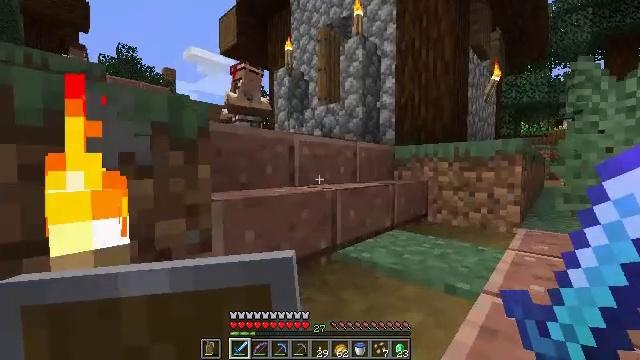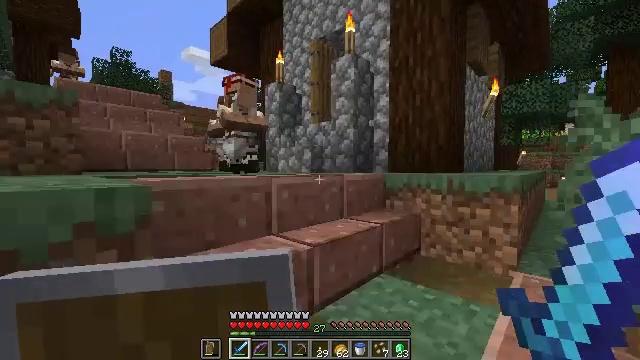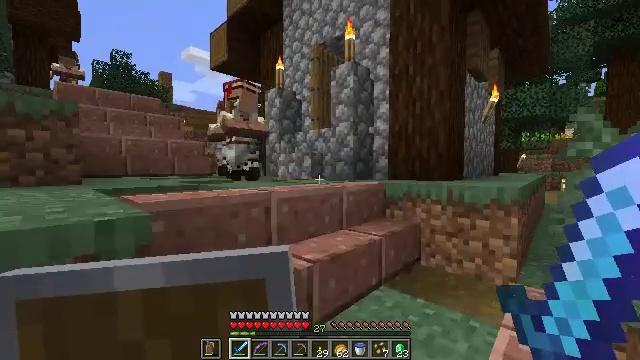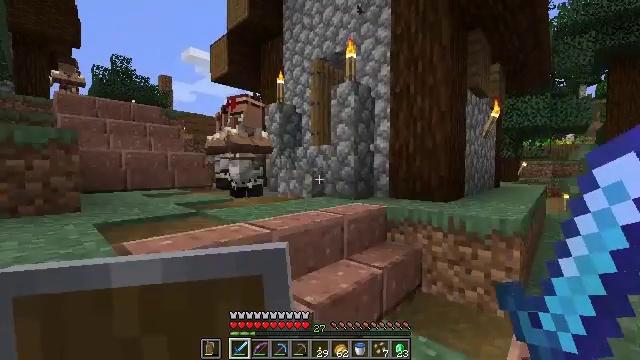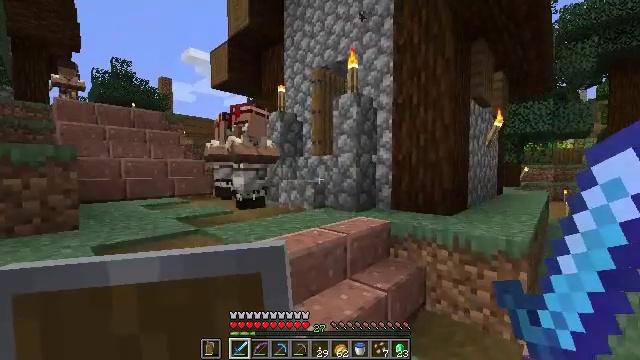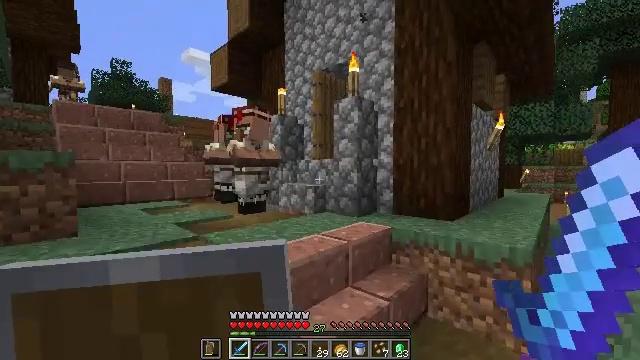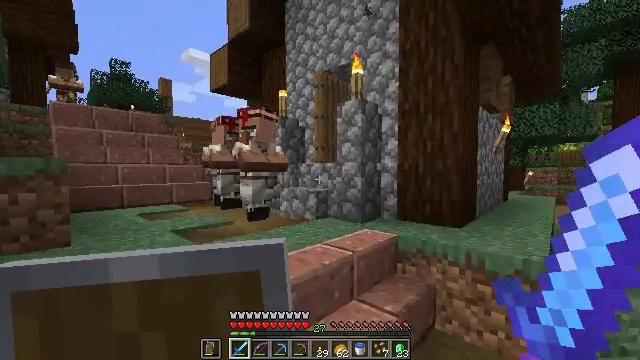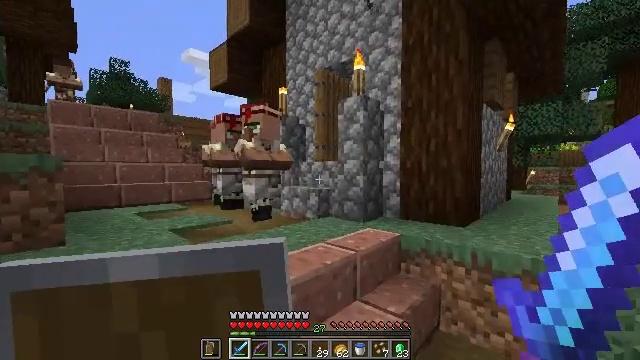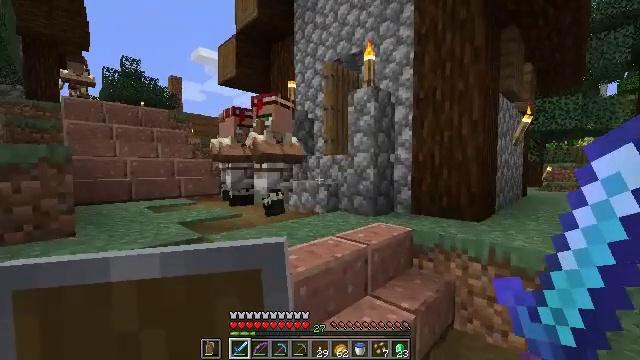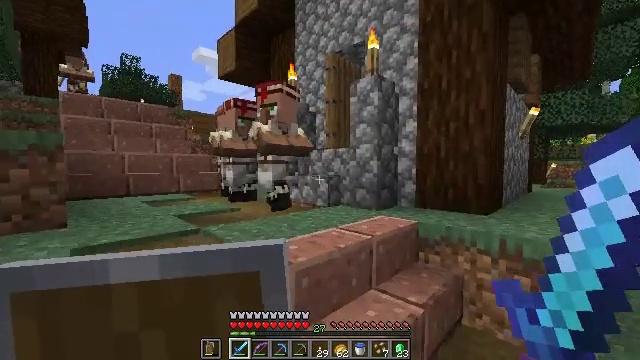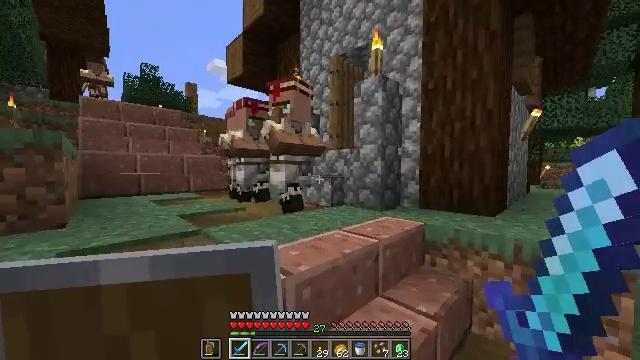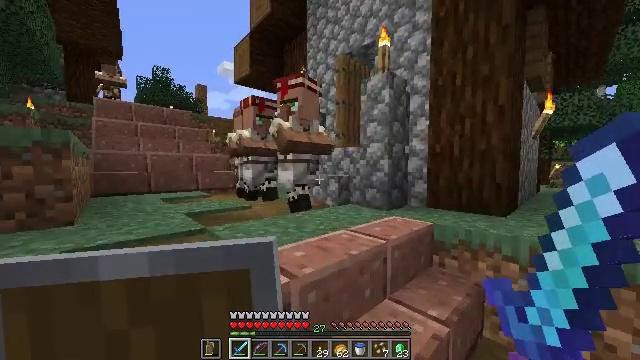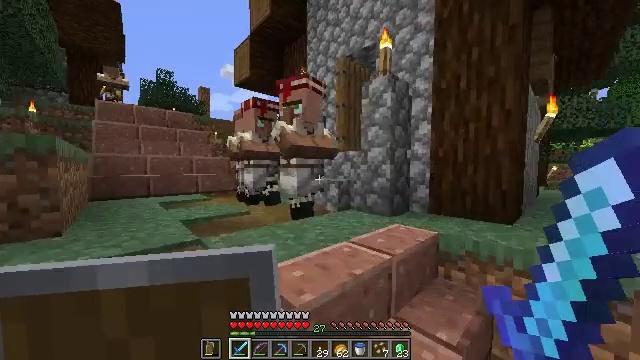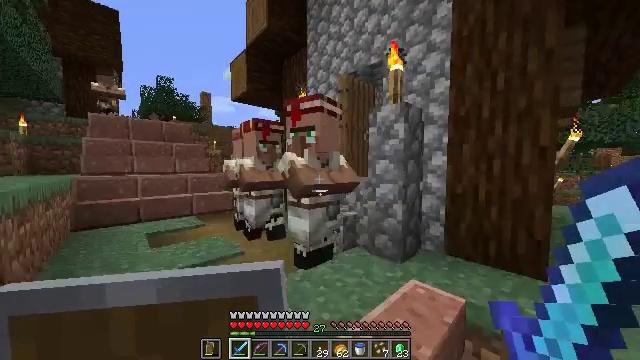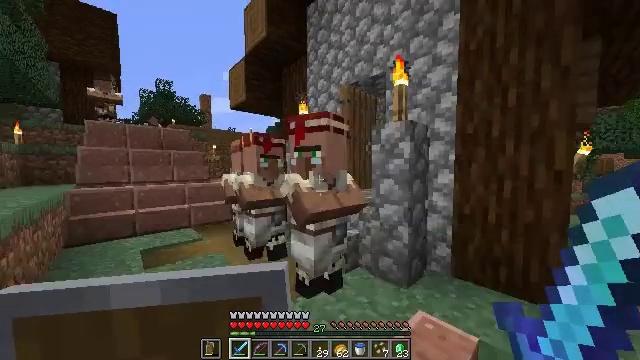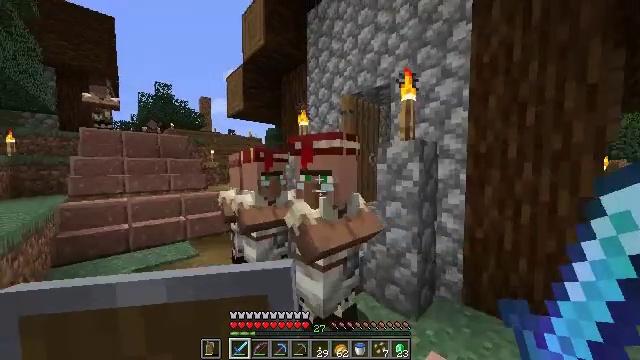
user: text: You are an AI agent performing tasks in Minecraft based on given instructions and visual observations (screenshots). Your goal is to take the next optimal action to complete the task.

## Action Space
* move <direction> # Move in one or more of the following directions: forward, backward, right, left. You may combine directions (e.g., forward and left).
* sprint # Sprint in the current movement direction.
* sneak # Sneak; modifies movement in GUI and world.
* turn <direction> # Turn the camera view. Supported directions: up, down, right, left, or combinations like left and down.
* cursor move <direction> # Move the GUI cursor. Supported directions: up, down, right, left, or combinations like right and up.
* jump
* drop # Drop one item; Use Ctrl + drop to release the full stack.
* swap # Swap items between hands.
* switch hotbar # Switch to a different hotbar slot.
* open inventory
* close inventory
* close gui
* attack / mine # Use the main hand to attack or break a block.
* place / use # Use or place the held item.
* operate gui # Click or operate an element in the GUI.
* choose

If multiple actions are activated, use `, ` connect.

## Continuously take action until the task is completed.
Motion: motion action
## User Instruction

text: Take paper and leather to craft a book.
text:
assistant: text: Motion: move forward, jump
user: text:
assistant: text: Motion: move forward, jump
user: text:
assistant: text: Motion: move forward, jump
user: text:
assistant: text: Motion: move forward, jump
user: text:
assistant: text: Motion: move forward
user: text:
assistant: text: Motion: move forward
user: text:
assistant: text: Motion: move forward
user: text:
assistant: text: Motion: move forward, turn left
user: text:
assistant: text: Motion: move forward, sprint
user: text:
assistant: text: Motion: move forward, sprint
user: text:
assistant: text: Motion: move forward, sprint, turn left
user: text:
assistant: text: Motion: move forward, sprint
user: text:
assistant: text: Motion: move forward, sprint
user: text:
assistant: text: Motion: move forward
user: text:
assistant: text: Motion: move forward
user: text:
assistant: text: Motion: move forward
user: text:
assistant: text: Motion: move forward
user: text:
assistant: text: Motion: move forward
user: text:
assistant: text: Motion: move forward
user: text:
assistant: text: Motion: move forward
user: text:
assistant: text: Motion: move forward and move left, turn right and down
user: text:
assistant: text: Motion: move forward and move left, turn right and down
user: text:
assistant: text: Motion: move forward and move left, turn right and down
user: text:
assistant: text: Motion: move forward and move left, turn right
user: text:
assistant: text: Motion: move forward, turn right and up
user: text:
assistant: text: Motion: move forward, turn right
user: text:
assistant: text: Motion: move forward, turn right and down
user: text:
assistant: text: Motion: move forward and move right, turn down
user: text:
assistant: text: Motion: move forward and move right, turn down
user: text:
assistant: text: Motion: move forward, turn left and down